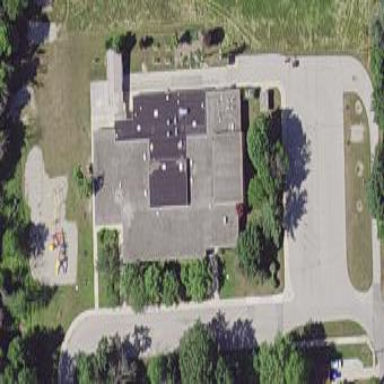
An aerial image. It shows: School.